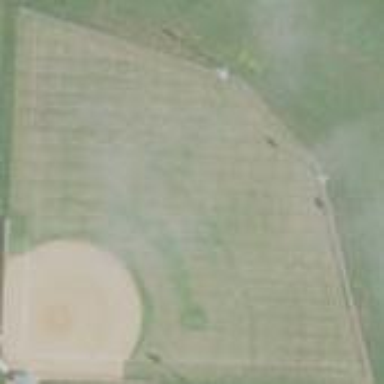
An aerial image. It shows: Baseball pitch for leisure and sports activities.